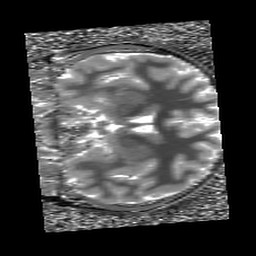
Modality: T1map
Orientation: coronal
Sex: male
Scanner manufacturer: siemens
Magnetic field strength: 3 T
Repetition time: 5 s
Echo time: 0.00368 s